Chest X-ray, PA view. Patient: 28 years old, sex F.
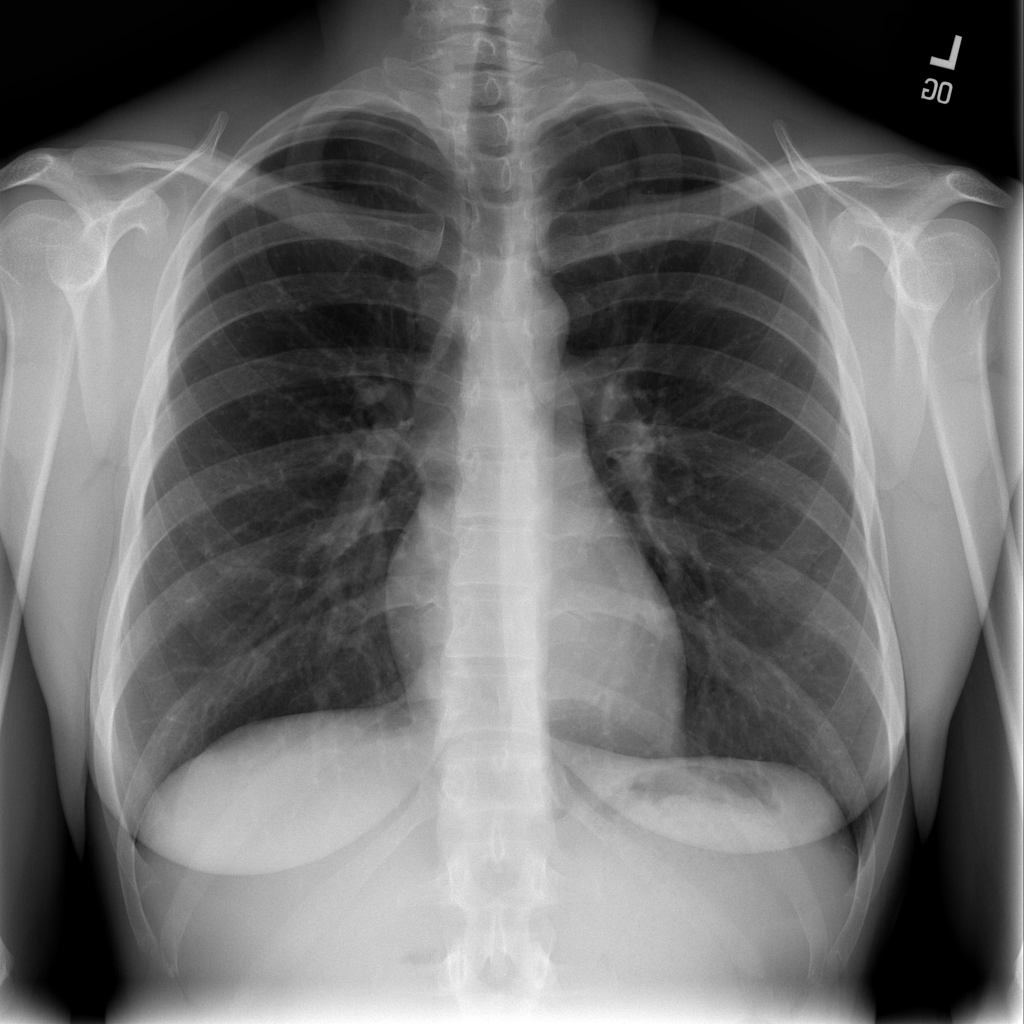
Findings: No Finding